Question: for this application, I need to enter a number and display the numbers that when multiplied together will give you the number in question. For example, if you enter 42 then the labels for 6*7 and 7*6 would change color. I figured out how to get the answers but I cant quite figure out how to manipulate the labels in the multiplication table to change color. To give you an idea,

'''
package application;
import java.util.List;
import javafx.application.Application;
import javafx.event.Event;
import javafx.event.EventHandler;
import javafx.geometry.Insets;
import javafx.geometry.Pos;
import javafx.scene.Scene;
import javafx.scene.control.Button;
import javafx.scene.control.Label;
import javafx.scene.control.TextField;
import javafx.scene.input.MouseEvent;
import javafx.scene.layout.BorderPane;
import javafx.scene.layout.GridPane;
import javafx.scene.layout.HBox;
import javafx.stage.Stage;
public class Main extends Application {
@Override
public void start(Stage primaryStage) {
BorderPane pane = new BorderPane();
pane.setTop(getHbox1());
HBox prompt = new HBox(15);
prompt.setPadding(new Insets(15, 15, 15, 15));
prompt.setAlignment(Pos.TOP_CENTER);
prompt.getStyleClass().add("hbox2");
Label lblProblem = new Label("Enter problem: ");
prompt.getChildren().add(lblProblem);
TextField tfProblem = new TextField();
prompt.getChildren().add(tfProblem);
Button btnFindAnswer = new Button("Find answers");
btnFindAnswer.addEventHandler(MouseEvent.MOUSE_CLICKED, new EventHandler<Event>() {
@Override
public void handle(Event arg0) {
int x = showFactors(tfProblem);
}
});
prompt.getChildren().add(btnFindAnswer);
pane.setCenter(prompt);
pane.setBottom(setUpGrid());
Scene scene = new Scene(pane, 550, 650);
scene.getStylesheets().add(getClass().getResource("application.css").toExternalForm());
primaryStage.setTitle("lab 7");
primaryStage.setScene(scene);
primaryStage.show();
}
private HBox getHbox1() {
HBox hbox = new HBox(15);
hbox.setPadding(new Insets(15, 15, 15, 15));
hbox.setAlignment(Pos.TOP_CENTER);
hbox.getStyleClass().add("hbox1");
Label lblProblem = new Label("Reverse Multiplication Table");
hbox.getChildren().add(lblProblem);
return hbox;
}
public GridPane setUpGrid() {
GridPane pane = new GridPane();
Label[][] labels = new Label[11][11];
for (int row = 0; row < 11; row++)
for (int col = 0; col < 11; col++) {
Label l = new Label();
setUpLabel(l, col, row);
labels[row][col] = l;
pane.add(l, col, row);
}
return pane;
}
public void setUpLabel(final Label l, final int col, final int row) {
l.setPrefHeight(50);
l.setPrefWidth(50);
l.setAlignment(Pos.CENTER);
l.setStyle("-fx-stroke-border: black; -fx-border-width: 1;");
String a = String.valueOf(row);
String b = String.valueOf(col);
if (row == 0 || col == 0) {
l.getStyleClass().add("gridBorders");
if(row == 0)
l.setText(b);
else if (col == 0)
l.setText(a);
} else {
l.setText(a + " * " + b);
l.getStyleClass().add("gridInside");
}
}
public int showFactors(TextField problem) {
FactorCalculator calc = new FactorCalculator();
int number = Integer.parseInt(problem.getText());
List<Integer> factors = calc.findFactor(number);
for(int i = 0; i < factors.size() - 1; i++) {
return factors.get(i);
}
return 0;
}
public static void main(String[] args) {
launch(args);
}
}
'''
'''
package application;
import java.util.ArrayList;
import java.util.List;
public class FactorCalculator {
public List<Integer> list = new ArrayList<Integer>();
public List<Integer> findFactor(int problem) {
int incrementer = 1;
if(problem % 2 != 0) {
incrementer = 2;
}
while(incrementer <= problem) {
if(problem % incrementer == 0) {
list.add(incrementer);
}
incrementer++;
}
return list;
}
}
'''
'''
{
-fx-text-alignment: center;
}
.hbox1 {
-fx-background-color: gray;
}
.hbox2 {
-fx-background-color: white;
}
.gridBorders {
-fx-background-color: gray;
-fx-text-fill:#A3FF47;
-fx-border-style: solid;
-fx-border-width: 1;
-fx-stroke-border: black;
}
.gridInside {
-fx-background-color: red;
-fx-text-fill: white;
-fx-border-style: solid;
-fx-border-width: 1;
-fx-stroke-border: black;
}
.gridAnswer {
-fx-background-color: white;
-fx-text-fill: black;
}
'''
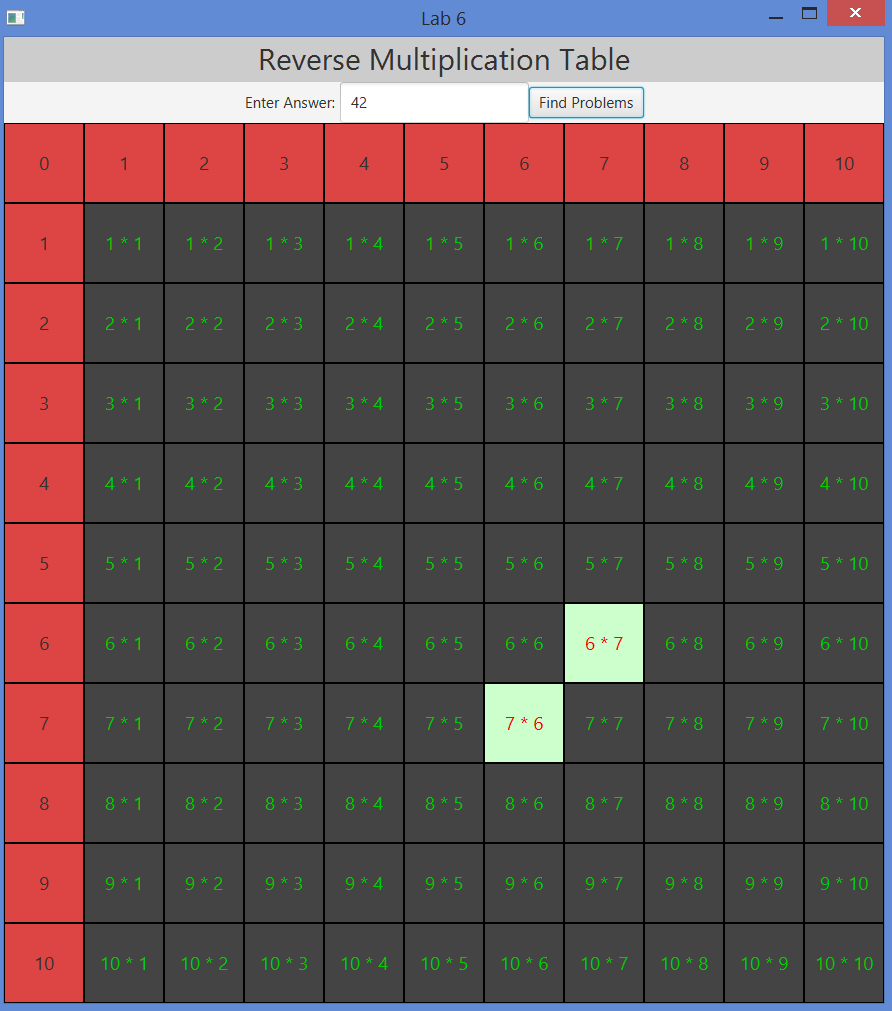
Answer: Just use your style "gridAnswer" and set it
'''
l.getStyleClass().add( "gridAnswer");
'''
or remove it
'''
l.getStyleClass().remove( "gridAnswer");
'''
depending on your needs.
---
:
Just create a custom cell which has all the information you need. Something like this:
'''
private class AnswerCell extends Label {
int a;
int b;
int value;
public AnswerCell( int a, int b) {
this.a = a;
this.b = b;
this.value = a * b;
setText( a + " * " + b);
}
public boolean matches( int matchValue) {
return value == matchValue;
}
public void highlight() {
getStyleClass().add( "gridAnswer");
}
public void unhighlight() {
getStyleClass().remove( "gridAnswer");
}
}
'''
In your setup method you simply add the cells and put them into a global list:
'''
List<AnswerCell> answerCells = new ArrayList<>();
'''
And to find the answers you do this:
'''
for( AnswerCell cell: answerCells) {
cell.unhighlight();
}
for( AnswerCell cell: answerCells) {
if( cell.matches(number)) {
cell.highlight();
}
}
'''